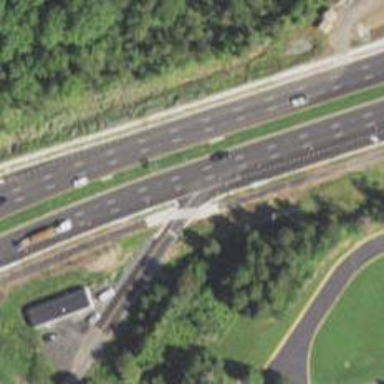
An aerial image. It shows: Trunk link highway.